Interaction volume radius: 5 \u00c5
Interaction volume height: 45 \u00c5
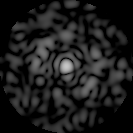
Disorder parameter: 0.8169